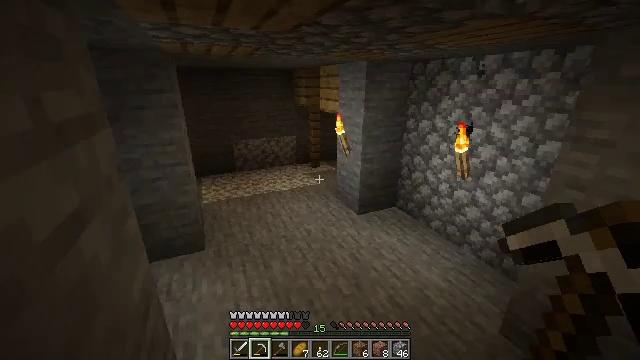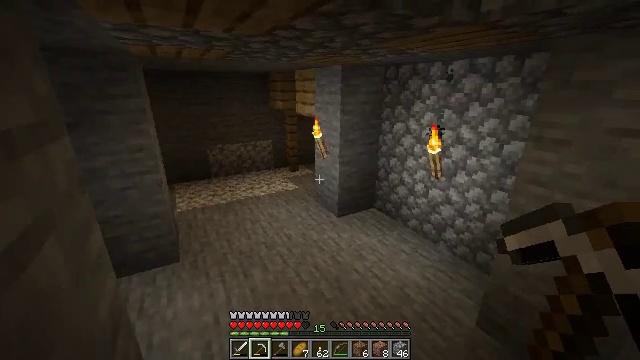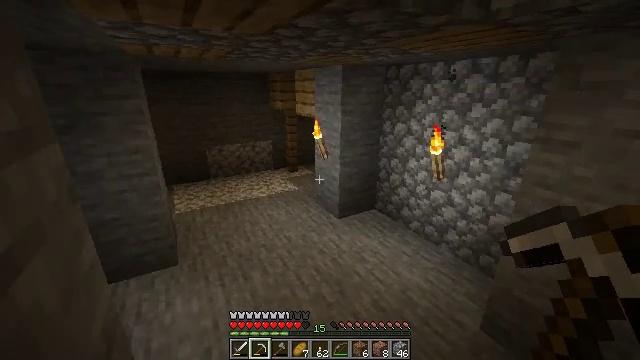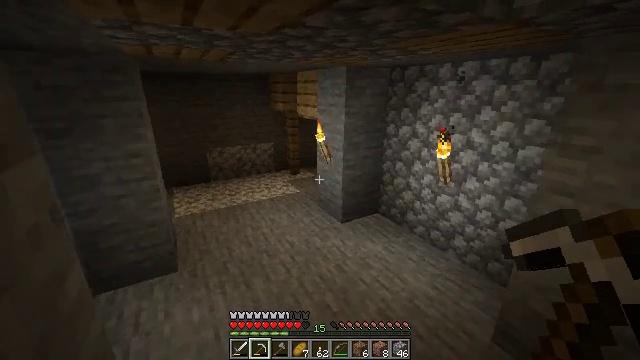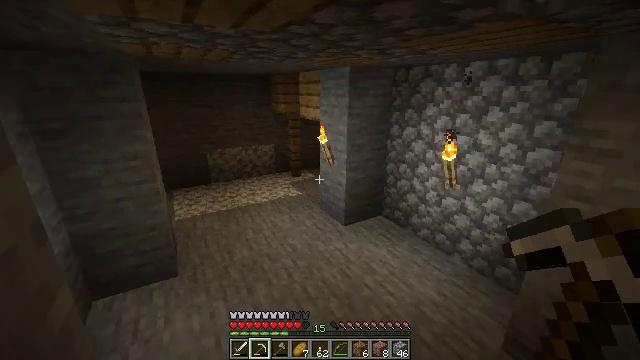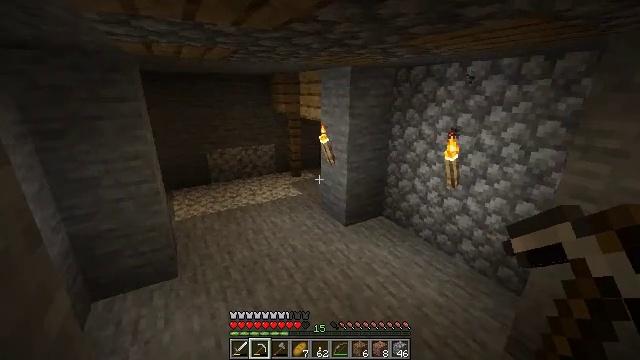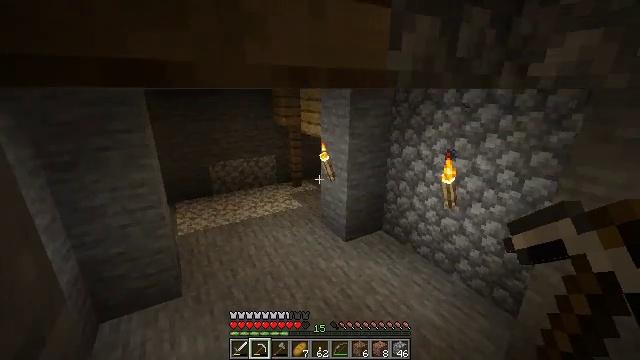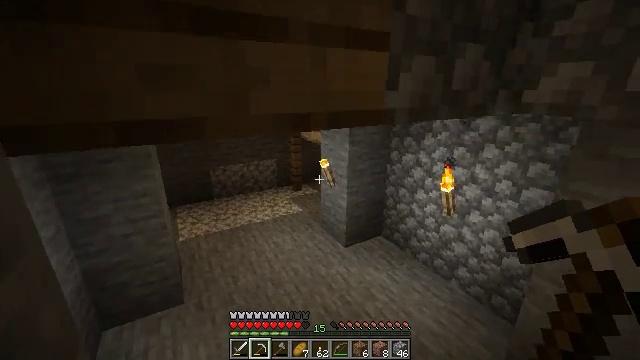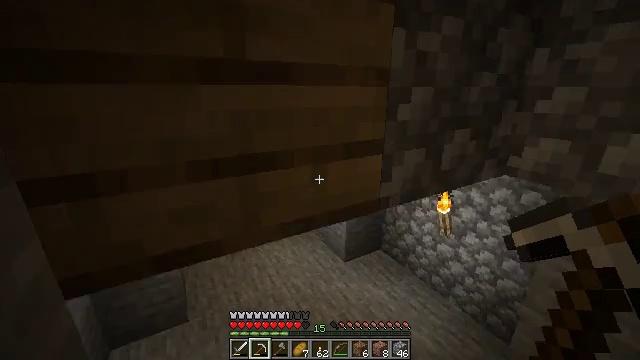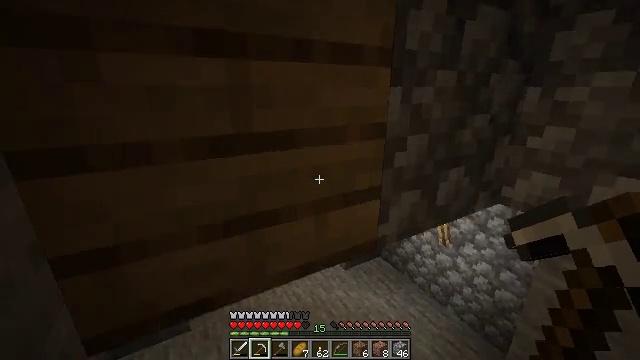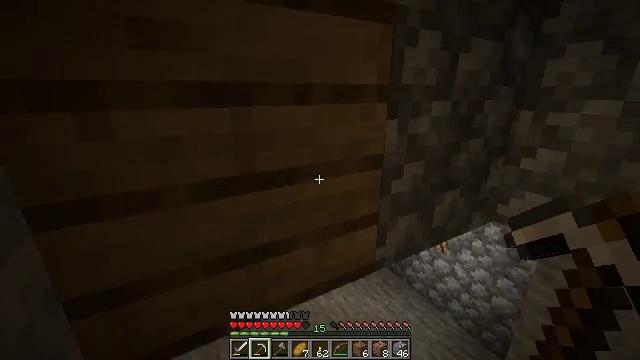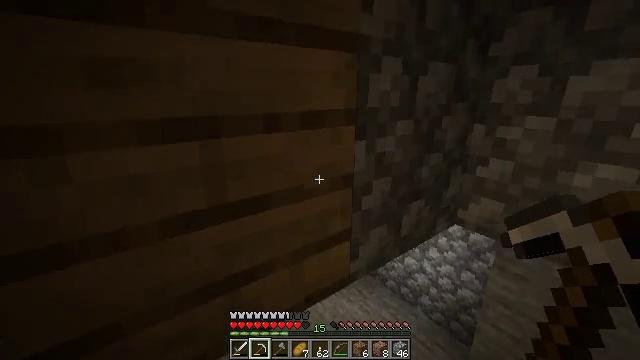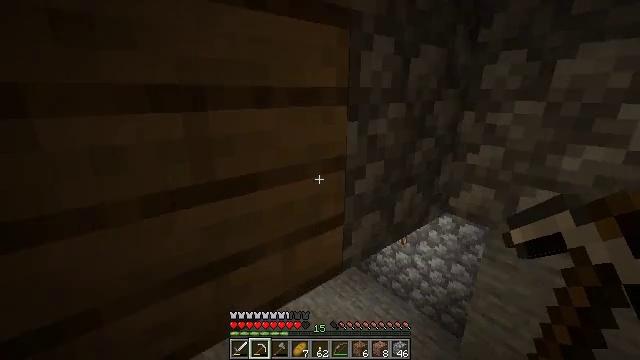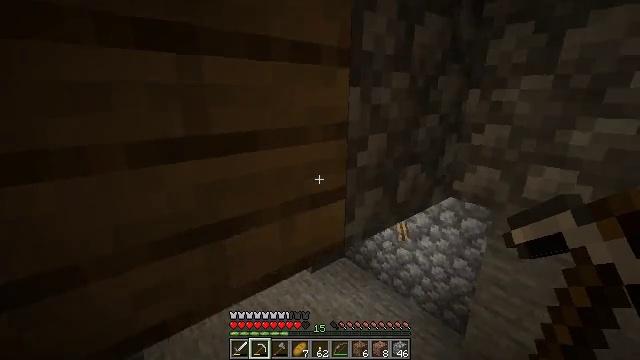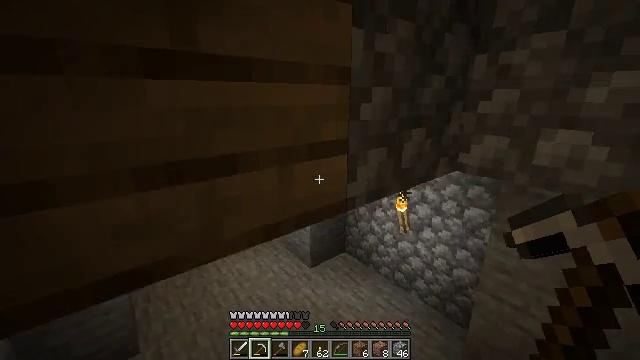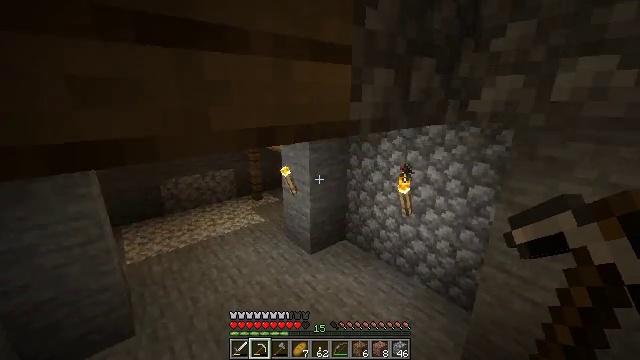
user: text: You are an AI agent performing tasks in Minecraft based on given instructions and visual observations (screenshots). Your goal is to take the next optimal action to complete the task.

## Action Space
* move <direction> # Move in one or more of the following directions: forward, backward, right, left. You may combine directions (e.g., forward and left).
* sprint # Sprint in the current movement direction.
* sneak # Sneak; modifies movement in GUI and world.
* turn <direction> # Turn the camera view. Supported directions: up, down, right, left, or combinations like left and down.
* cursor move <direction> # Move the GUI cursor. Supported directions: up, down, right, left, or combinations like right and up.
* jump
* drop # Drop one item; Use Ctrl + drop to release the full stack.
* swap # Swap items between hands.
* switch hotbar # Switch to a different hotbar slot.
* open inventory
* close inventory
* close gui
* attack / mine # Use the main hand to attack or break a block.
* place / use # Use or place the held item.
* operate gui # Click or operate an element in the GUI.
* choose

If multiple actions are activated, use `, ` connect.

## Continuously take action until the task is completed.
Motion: motion action
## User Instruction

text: Attack the oak planks to recycle it.
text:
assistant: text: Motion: move left, turn right
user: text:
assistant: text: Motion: move left
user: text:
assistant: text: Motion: move left
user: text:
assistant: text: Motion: no_op
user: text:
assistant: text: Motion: no_op
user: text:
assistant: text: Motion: jump
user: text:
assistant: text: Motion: jump
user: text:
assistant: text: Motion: jump
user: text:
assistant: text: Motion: jump
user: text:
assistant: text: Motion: no_op
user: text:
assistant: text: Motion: turn right
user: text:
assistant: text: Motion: turn right
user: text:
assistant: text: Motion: no_op
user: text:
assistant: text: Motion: no_op
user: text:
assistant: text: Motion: no_op
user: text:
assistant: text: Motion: turn right
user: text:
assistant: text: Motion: turn right
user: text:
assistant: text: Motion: turn right
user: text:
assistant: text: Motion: turn right
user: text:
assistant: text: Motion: no_op
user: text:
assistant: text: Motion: no_op
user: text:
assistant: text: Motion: no_op
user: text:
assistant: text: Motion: no_op
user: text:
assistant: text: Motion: turn right
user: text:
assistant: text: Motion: no_op
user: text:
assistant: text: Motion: no_op
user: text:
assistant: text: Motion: no_op
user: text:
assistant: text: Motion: no_op
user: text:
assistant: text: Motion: turn left and up
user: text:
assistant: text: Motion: turn left and up